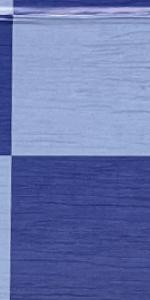
Label: Empty